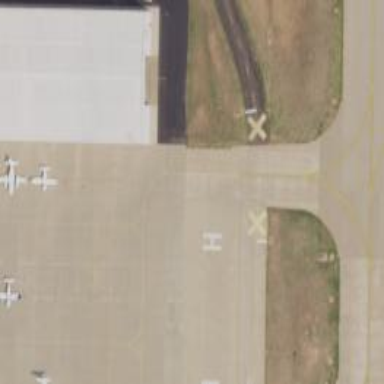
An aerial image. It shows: Image of taxiway at airport.